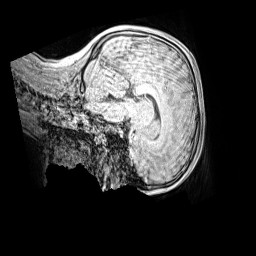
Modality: MP2RAGE
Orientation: sagittal
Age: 9
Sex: female
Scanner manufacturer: siemens
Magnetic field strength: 3 T
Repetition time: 4 s
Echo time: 0.00299 s